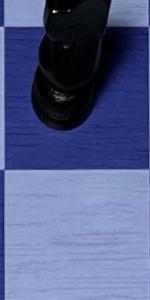
Label: Empty